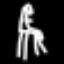
Label: chair